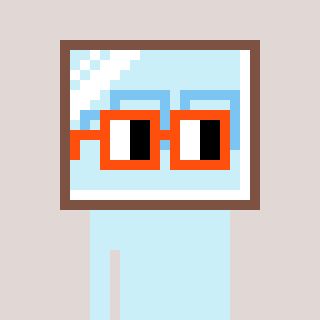
a pixel art character with square orange glasses, a mirror-shaped head and a red-colored body on a warm background